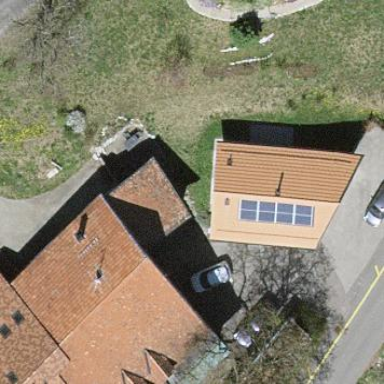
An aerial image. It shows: Detached building.